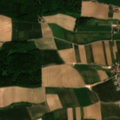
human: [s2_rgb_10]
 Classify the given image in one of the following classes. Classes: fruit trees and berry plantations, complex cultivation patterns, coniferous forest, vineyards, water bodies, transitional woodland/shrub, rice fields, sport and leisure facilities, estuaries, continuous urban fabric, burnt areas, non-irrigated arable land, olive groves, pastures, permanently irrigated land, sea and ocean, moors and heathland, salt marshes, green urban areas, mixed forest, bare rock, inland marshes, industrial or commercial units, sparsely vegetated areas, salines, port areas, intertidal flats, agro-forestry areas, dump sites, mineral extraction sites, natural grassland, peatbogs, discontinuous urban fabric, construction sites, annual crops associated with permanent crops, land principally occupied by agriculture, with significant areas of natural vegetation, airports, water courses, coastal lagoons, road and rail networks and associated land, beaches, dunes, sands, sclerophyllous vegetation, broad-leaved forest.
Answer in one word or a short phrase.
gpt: discontinuous urban fabric, non-irrigated arable land, complex cultivation patterns, mixed forest